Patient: sex F, age 34
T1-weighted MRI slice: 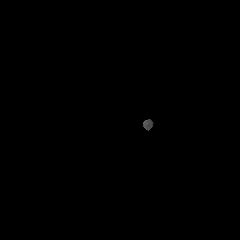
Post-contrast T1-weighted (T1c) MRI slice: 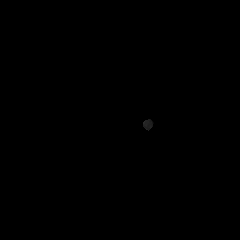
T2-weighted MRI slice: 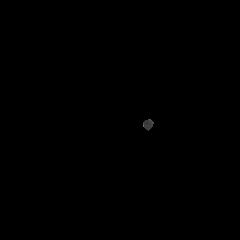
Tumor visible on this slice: no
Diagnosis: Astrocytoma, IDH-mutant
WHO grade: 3